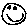
Label: smiley face